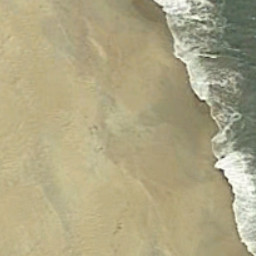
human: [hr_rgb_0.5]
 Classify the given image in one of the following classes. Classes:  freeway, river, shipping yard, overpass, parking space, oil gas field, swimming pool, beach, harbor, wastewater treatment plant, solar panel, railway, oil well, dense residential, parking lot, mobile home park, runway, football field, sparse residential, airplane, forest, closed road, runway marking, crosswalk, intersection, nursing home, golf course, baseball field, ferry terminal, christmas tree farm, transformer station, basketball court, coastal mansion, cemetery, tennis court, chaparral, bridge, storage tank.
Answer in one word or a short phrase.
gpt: beach